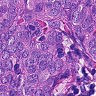
Metastatic tissue present: yes